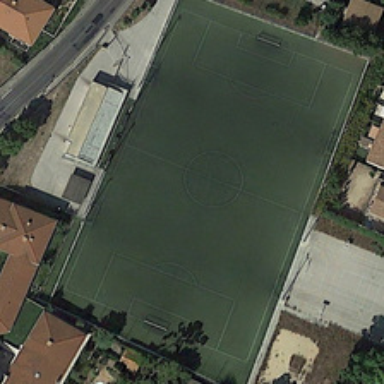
Some buildings and green trees are around a football field .